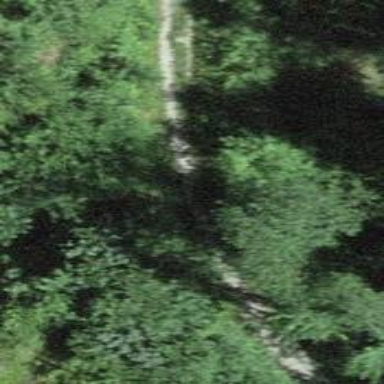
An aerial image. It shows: Gravel path.